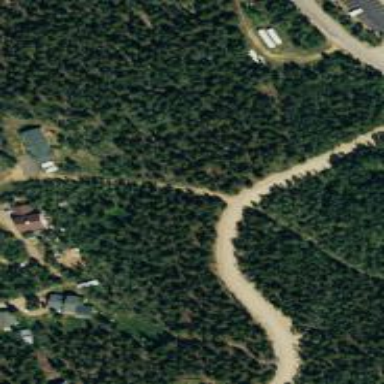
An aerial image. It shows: Driveway leading to service road.